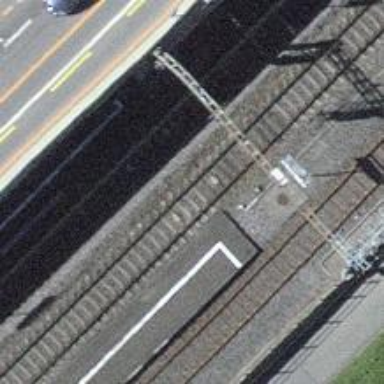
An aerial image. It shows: Railway signal.